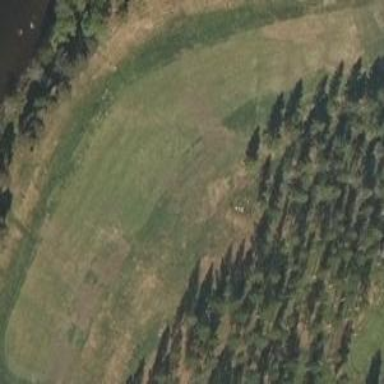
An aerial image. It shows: Well-maintained grassy area designated as golf fairway.